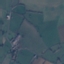
Label: Pasture